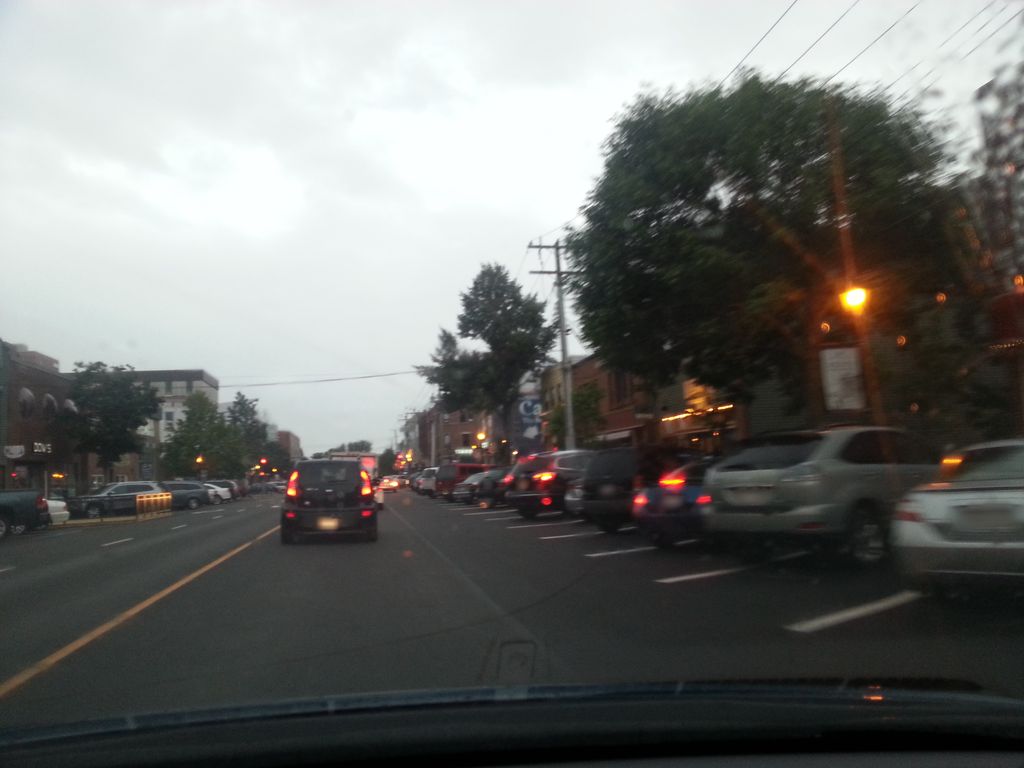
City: charlottetown